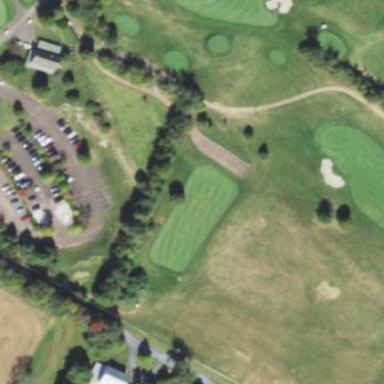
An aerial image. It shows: Grassy area designated as golf tee.